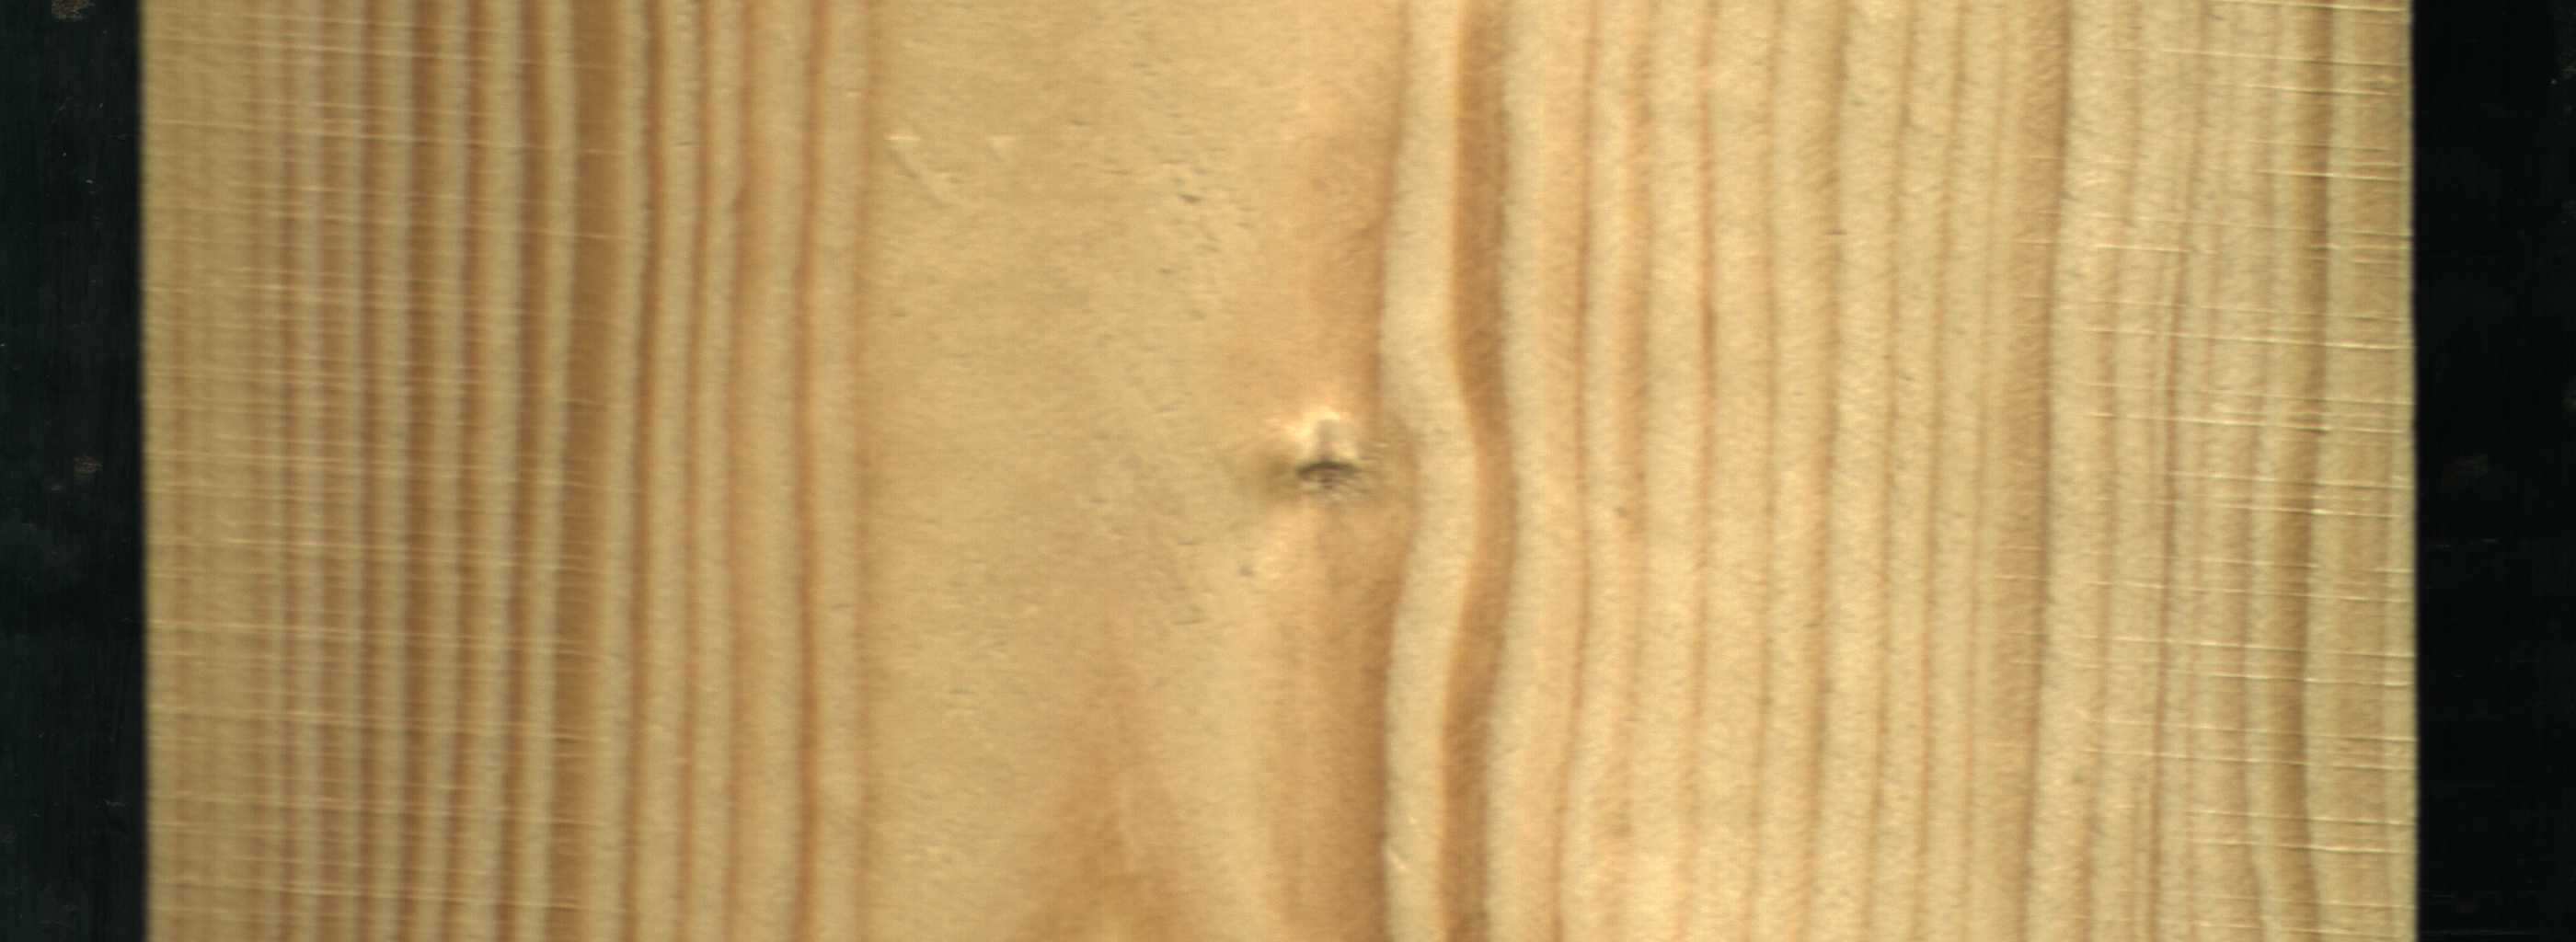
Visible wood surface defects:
Live_Knot